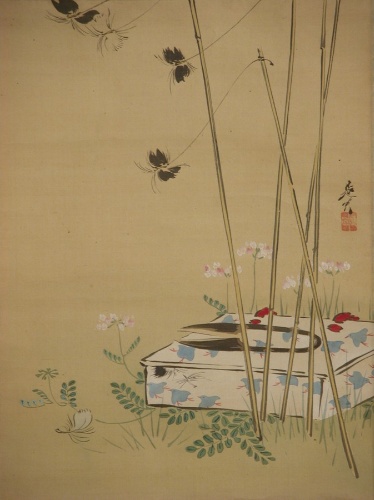
Artist: Shibata Zeshin
Artist bio: Japanese, 1807–1891
Date: 19th century
Object type: Hanging scroll
Classification: Paintings
Medium: Hanging scroll; ink and color on silk
Culture: Japan
Period: Meiji period (1868–1912)
Dimensions: 14 3/8 x 10 3/4 in. (36.5 x 27.3 cm)
Department: Asian Art
Credit line: Purchase, Gifts, Bequests, and Funds from various donors, by exchange, 1955
Accession year: 1955
Repository: Metropolitan Museum of Art, New York, NY
Tags: Butterflies|Spring